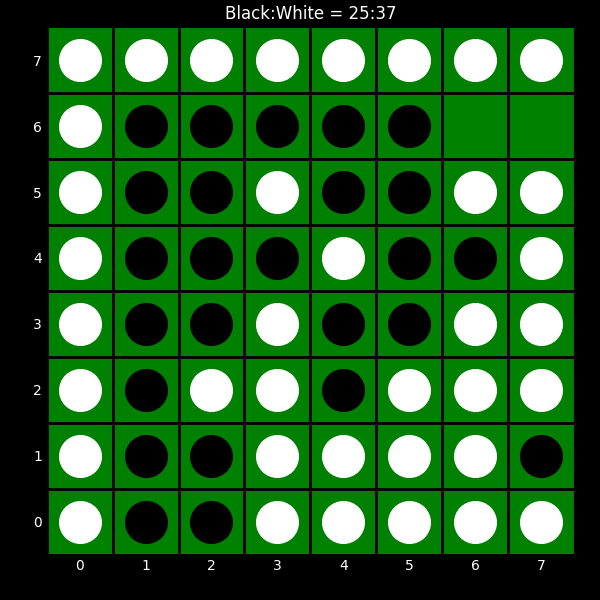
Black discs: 25
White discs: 37